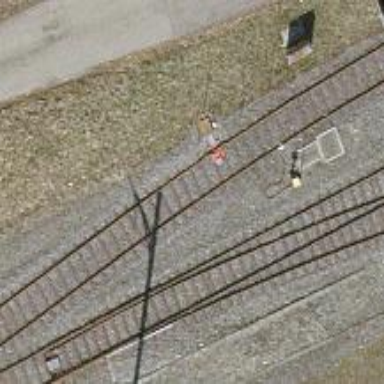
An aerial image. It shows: Railway yard with one track in service.